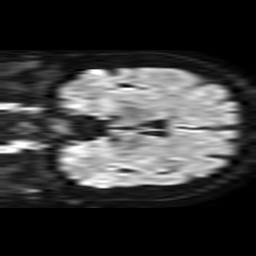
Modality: TRACE
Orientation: coronal
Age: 40
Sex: female
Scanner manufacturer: philips
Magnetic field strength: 1.5 T
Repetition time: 3.506 s
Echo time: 0.07078 s